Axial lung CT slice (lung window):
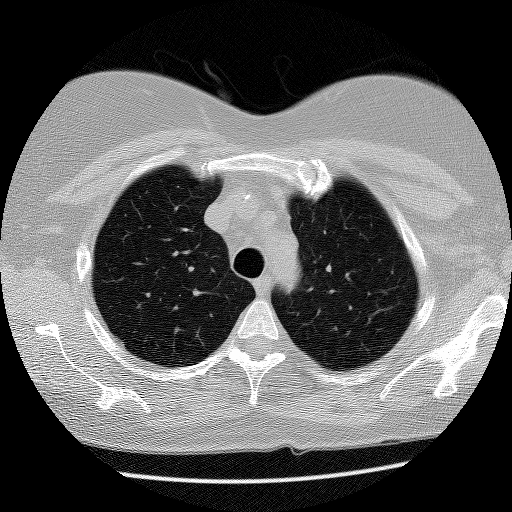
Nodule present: no